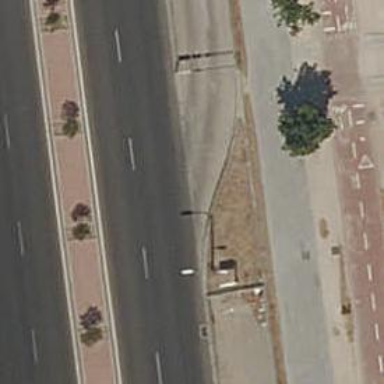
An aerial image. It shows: Kerb barrier.